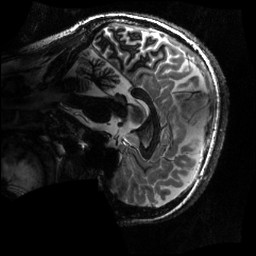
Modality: MP2RAGE
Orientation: sagittal
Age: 31
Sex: male
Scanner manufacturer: siemens
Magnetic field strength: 6.98 T
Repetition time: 6 s
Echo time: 0.00283 s